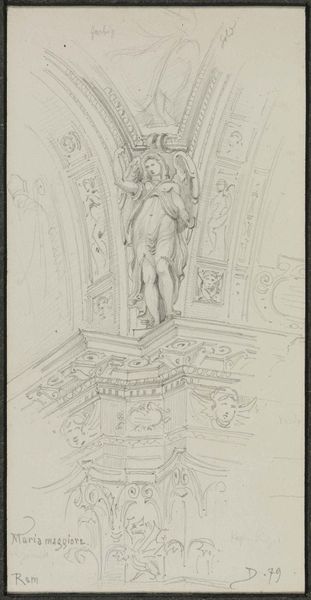
Titel: Gebälkzone und Pendentif mit freistehender Engelfigur aus S. Maria maggiore in Rom
Künstler: Josef Wilhelm Durm
Standort: Karlsruhe
Institution: Staatliche Kunsthalle Karlsruhe
Schlagwörter: flügel, hand, frau, geste, grau, haar, köpfe, marmor, pfeiler, schwarz, skizze, säule, säulen, weiss, zeichnung, ornament, architektur, arm, barock, blass, signatur, kirche, figur, gewand, haare, decke, innen, rokoko, engel, putte, skulptur, statue, beine, papier, ecke, bogen, studie, pilaster, figuren, erhaben, detail, datum, dekor, floral, ornamente, verzierung, stuck, knie, bögen, erker, nische, gewölbe, antike, schwarz-weiß, radierung, bleistift, entwurf, zwickel, kathedrale, rom, kapitell, fries, sims, gesims, säulenkapitell, rundbögen, heilige, maria, wess, ikone, kapitel, gebälk, vierung, erhobener arm, statuten, masken, skluptur, engelskopf, kirchenfigur, maggiore, bogem, santa maria maggiore, fris, ueichnung, 1879, 79, maria maggiore, studie d79, studie#, d '79, geste#, atlasfigur, zeichnungbogen